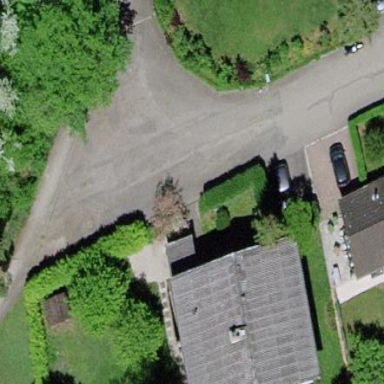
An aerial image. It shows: Simple house.